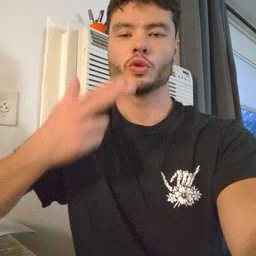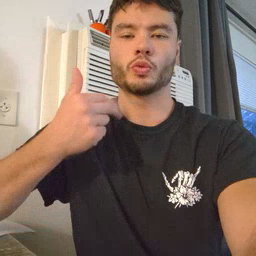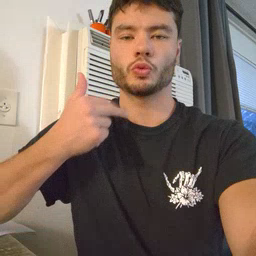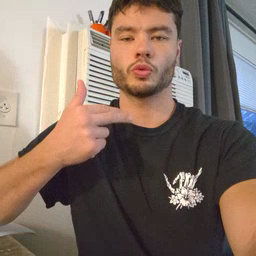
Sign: cute